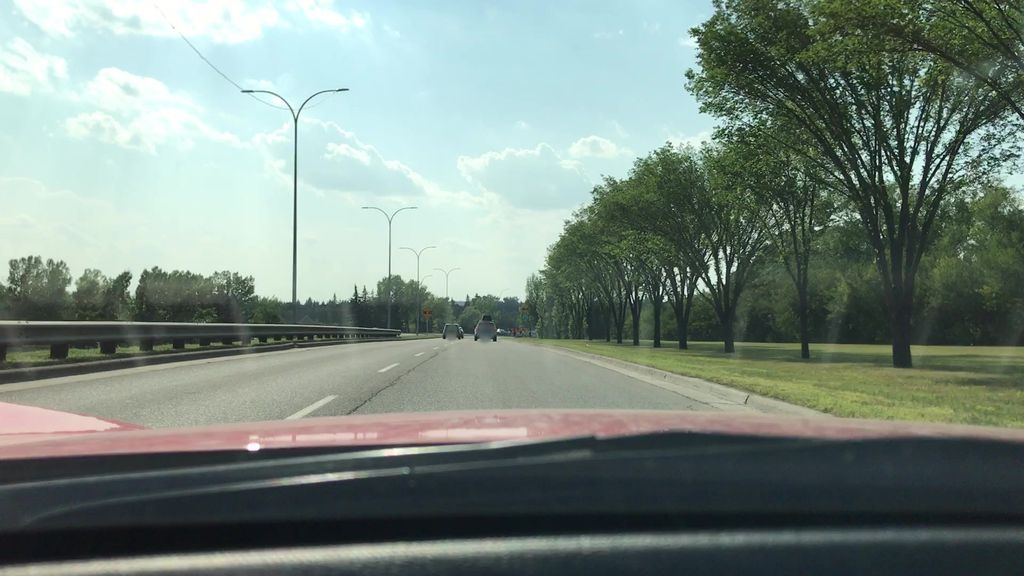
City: calgary